Interaction volume radius: 10 \u00c5
Interaction volume height: 30 \u00c5
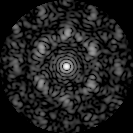
Disorder parameter: 0.6843